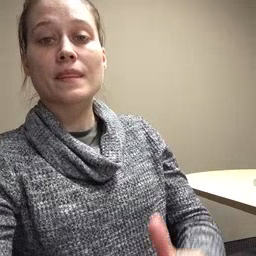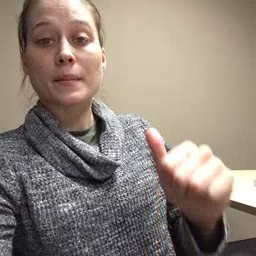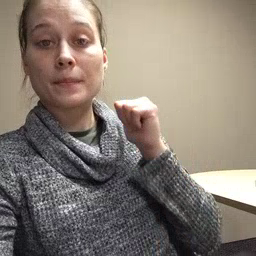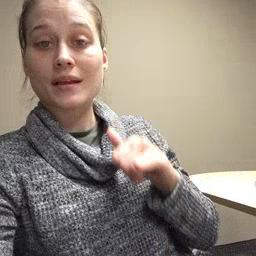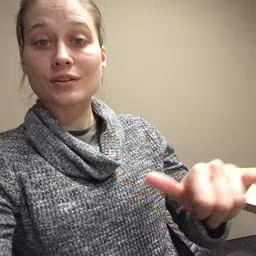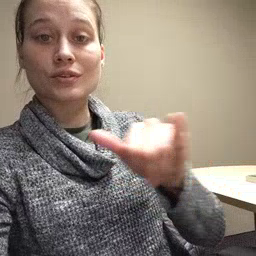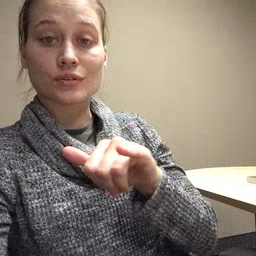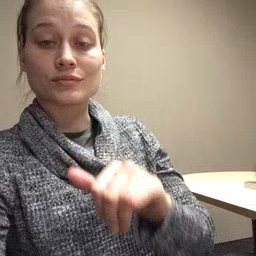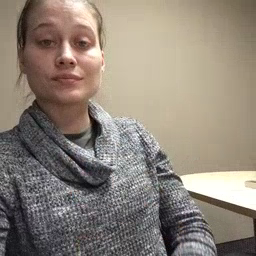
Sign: backyard